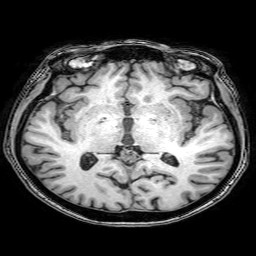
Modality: T1w
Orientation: coronal
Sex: female
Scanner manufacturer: philips
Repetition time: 0.008098 s
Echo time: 0.0037 s